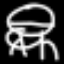
Label: frog